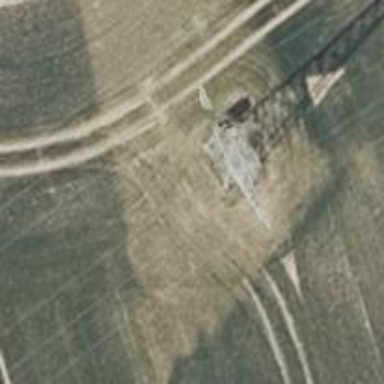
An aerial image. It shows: Power tower.